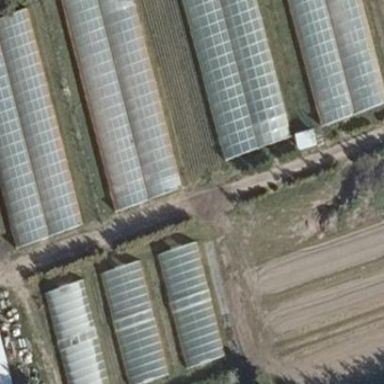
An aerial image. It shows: Greenhouse used for horticulture.